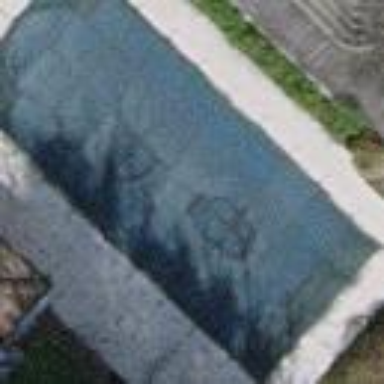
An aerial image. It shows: Swimming pool located in leisure land.